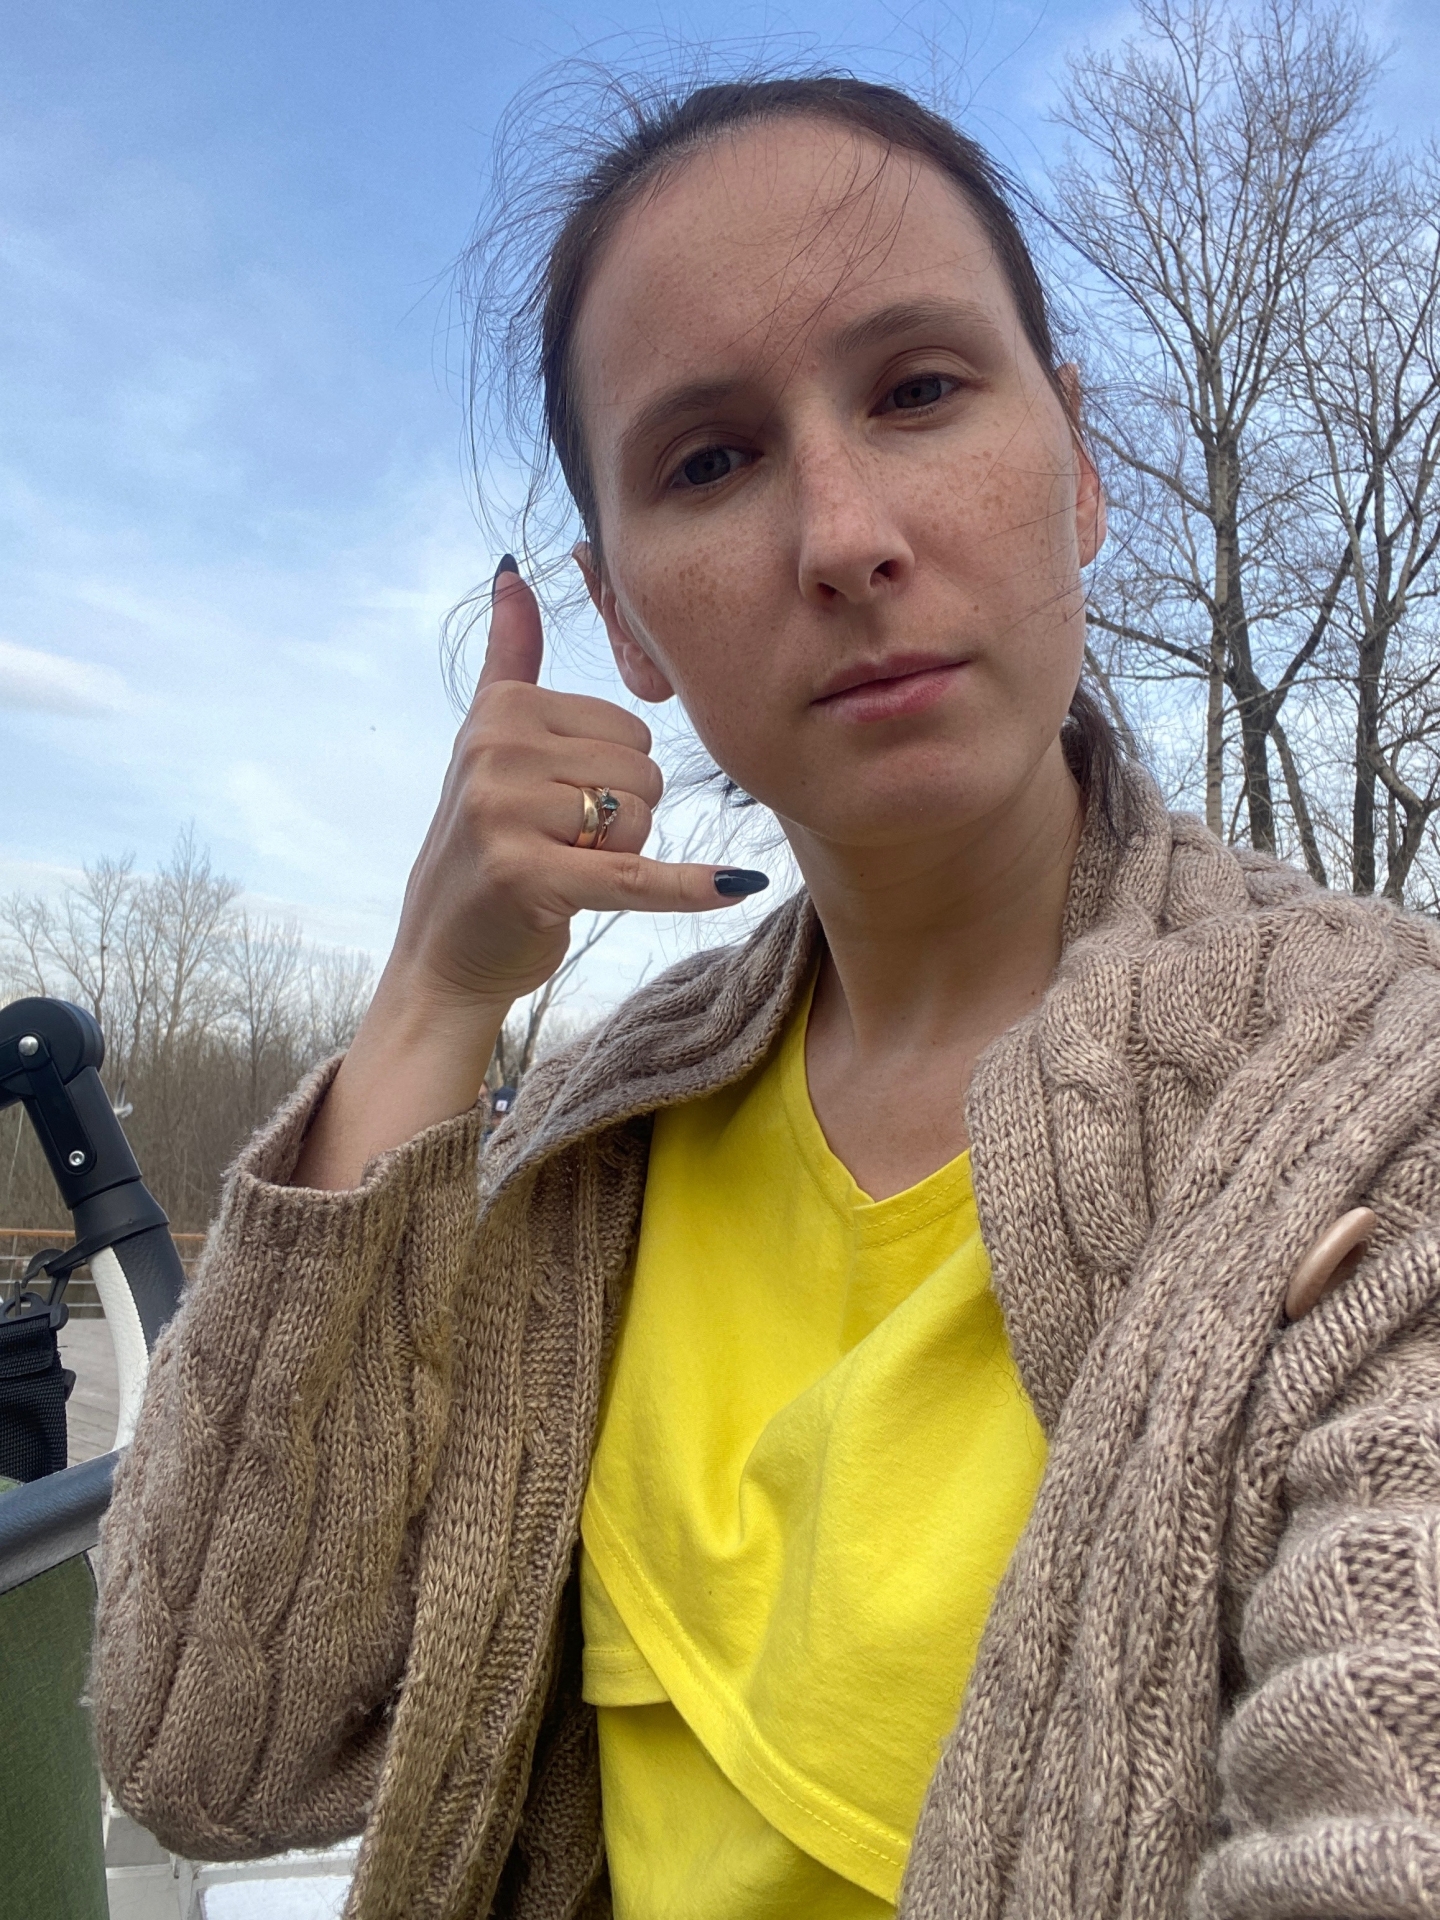
Label: clear